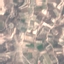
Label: PermanentCrop